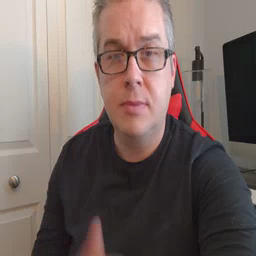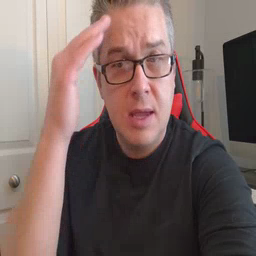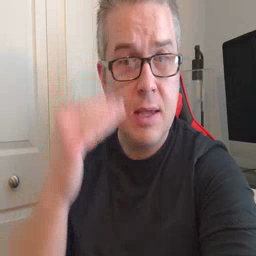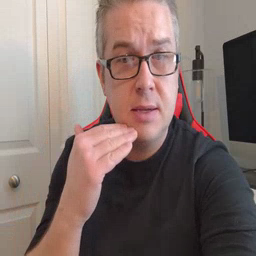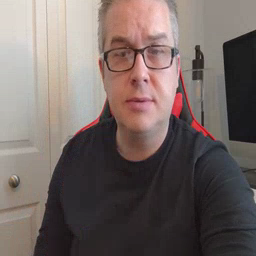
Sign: head